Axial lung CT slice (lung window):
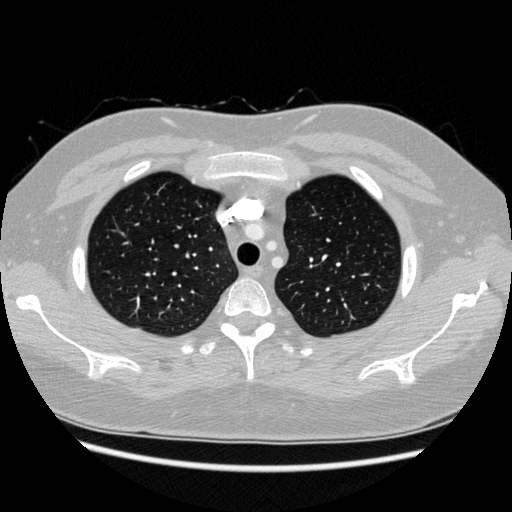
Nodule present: no